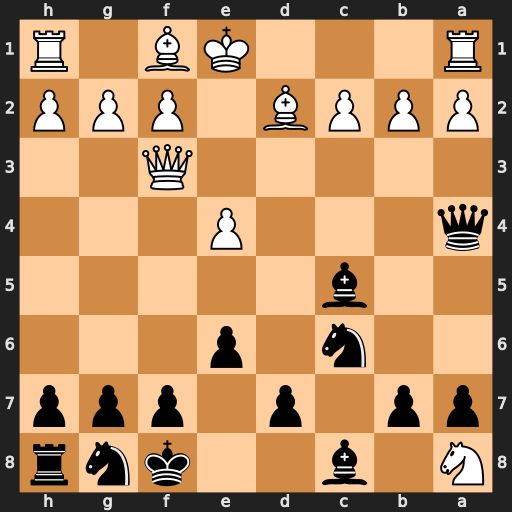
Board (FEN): N1b2knr/pp1p1ppp/2n1p3/2b5/q3P3/5Q2/PPPB1PPP/R3KB1R
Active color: b
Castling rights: KQ
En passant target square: -
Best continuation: Nd4 Qc3 Nxc2+ Kd1 Nxa1+